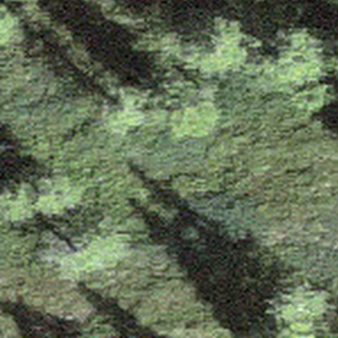
Label: other